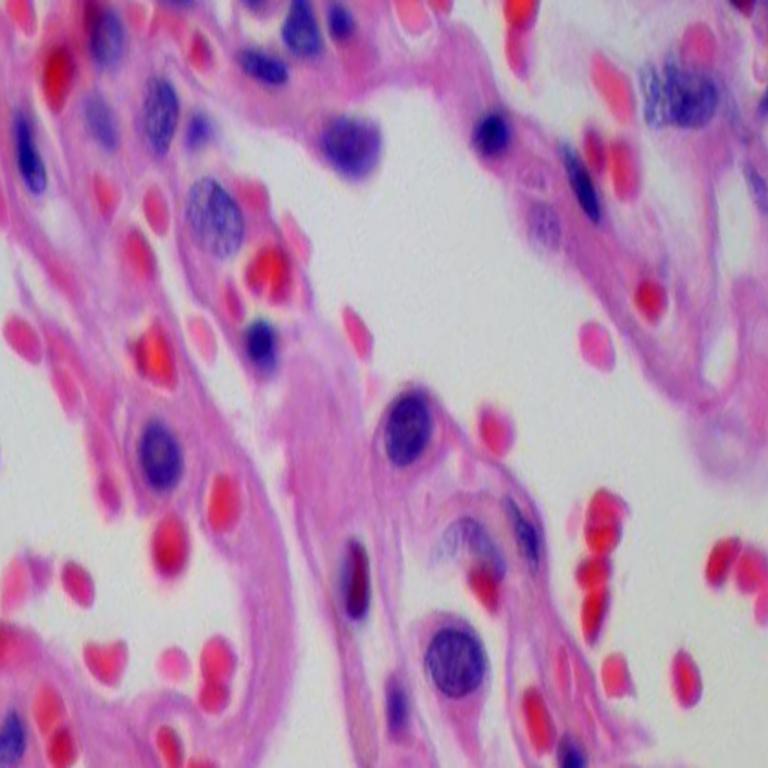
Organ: lung
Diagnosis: benign